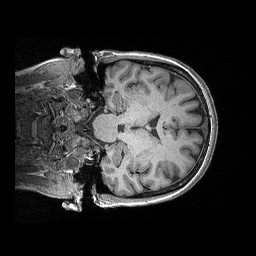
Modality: T1w
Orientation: coronal
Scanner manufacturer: siemens
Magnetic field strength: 3 T
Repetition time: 2.3 s
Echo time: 0.00298 s